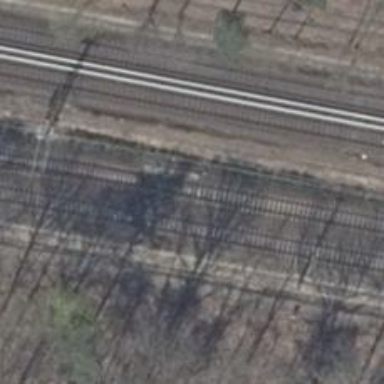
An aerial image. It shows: Railway switch with the turnout side on the left.